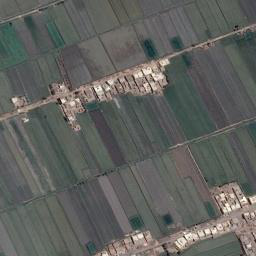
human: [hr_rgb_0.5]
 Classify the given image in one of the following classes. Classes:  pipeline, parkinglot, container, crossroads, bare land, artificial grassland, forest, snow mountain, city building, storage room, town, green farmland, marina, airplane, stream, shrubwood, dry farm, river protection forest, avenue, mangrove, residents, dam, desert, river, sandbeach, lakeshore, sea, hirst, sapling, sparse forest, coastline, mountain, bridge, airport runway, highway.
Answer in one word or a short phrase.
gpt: green farmland